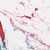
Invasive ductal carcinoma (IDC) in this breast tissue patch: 0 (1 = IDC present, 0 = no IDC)